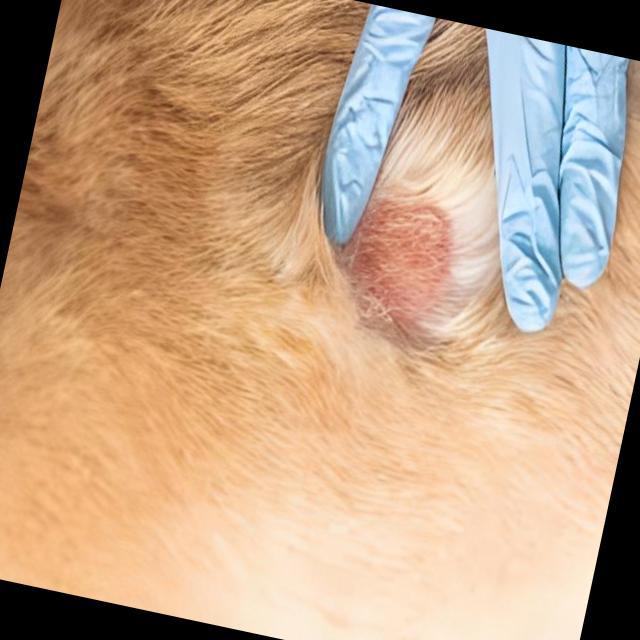
Canine dermatitis — inflammation of the skin presenting with erythema, pruritus, papules, and excoriation. May be allergic, contact, or atopic in origin.